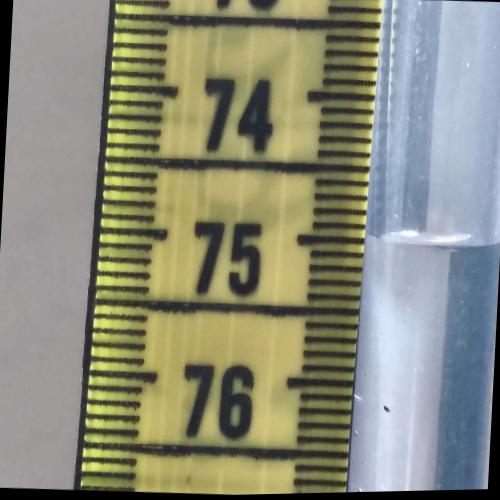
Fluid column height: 75.0 cm